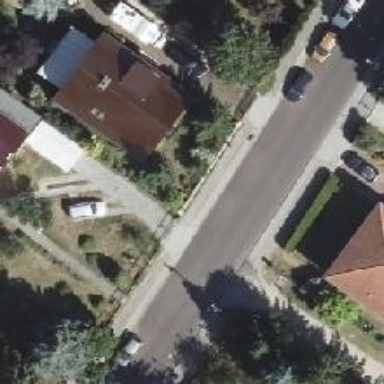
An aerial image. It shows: Residential road with asphalt surface and sidewalks on both sides.